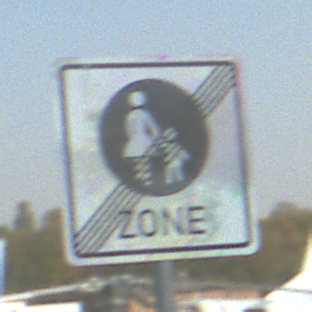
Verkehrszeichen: EndeFussgaengerzone
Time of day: MorningAfternoon
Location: Outdoor (Special)
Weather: Clear
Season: NotSpecified
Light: Natural